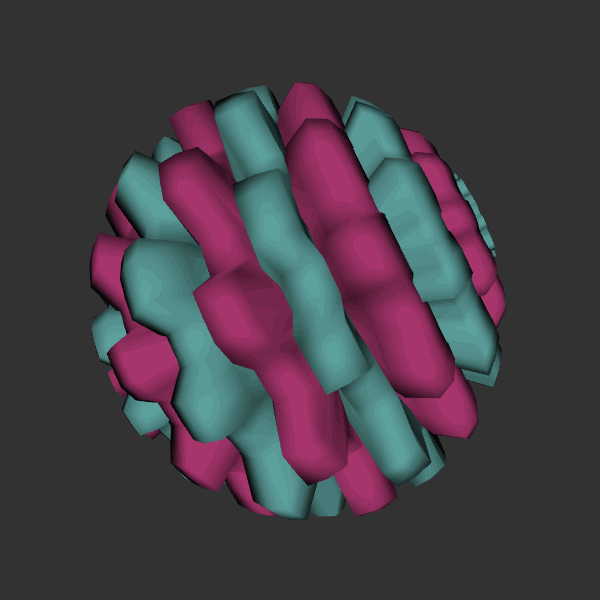
Background: dark